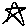
Label: star